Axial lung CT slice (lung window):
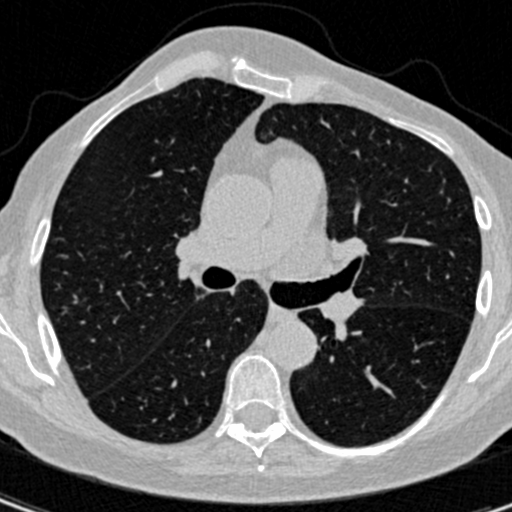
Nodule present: no